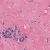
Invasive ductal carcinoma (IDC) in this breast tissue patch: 0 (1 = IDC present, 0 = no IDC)